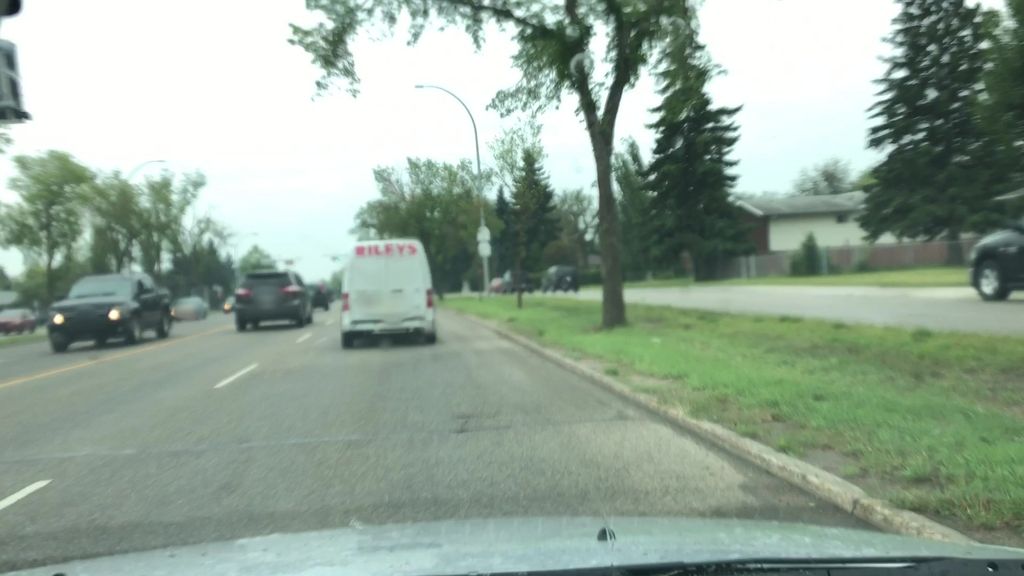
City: edmonton